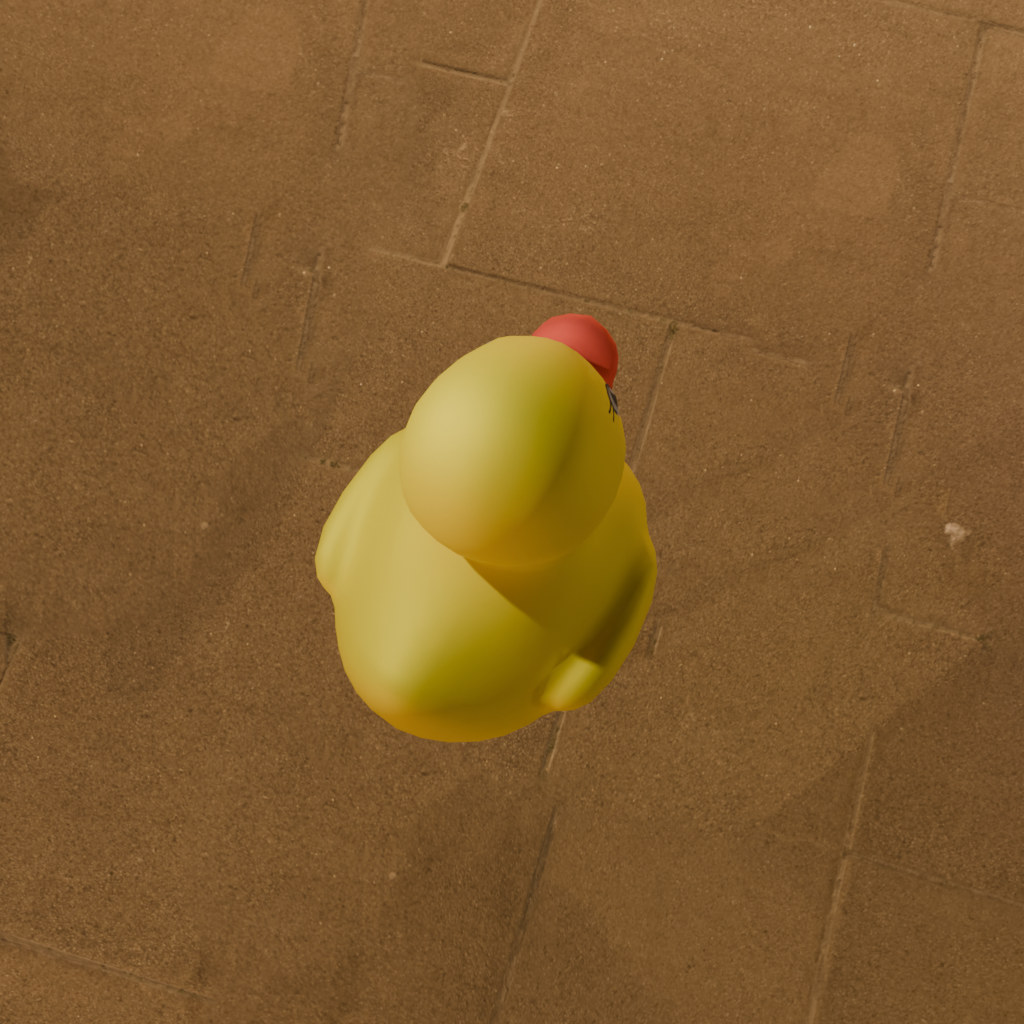
an image of a yellow rubber duck seen from <back_right_top> in a coastal promenade at night illuminated with streetlights and ocean view.